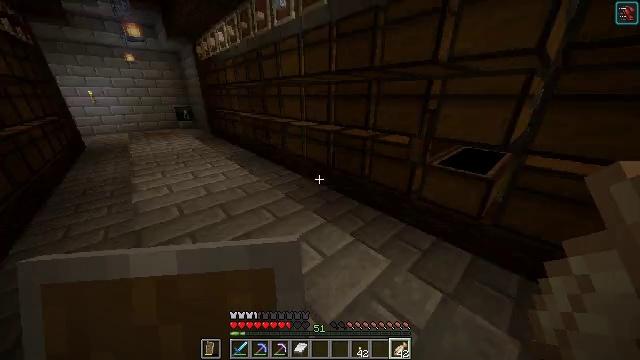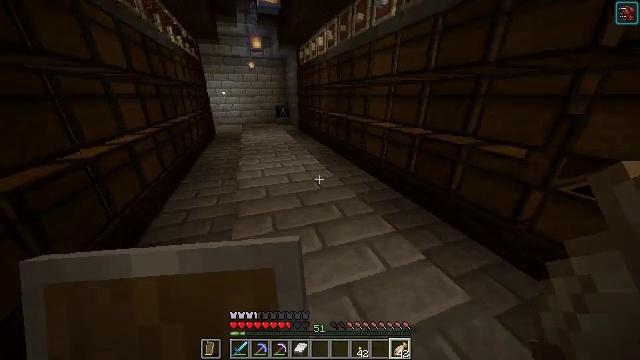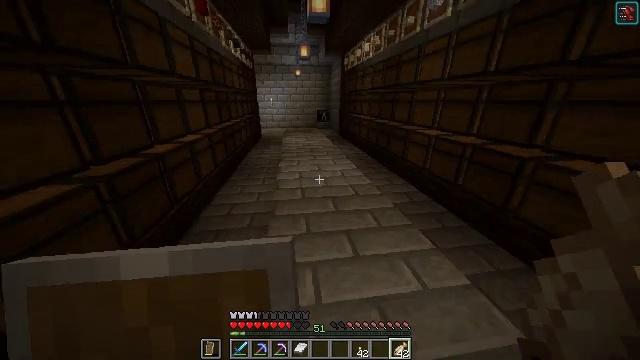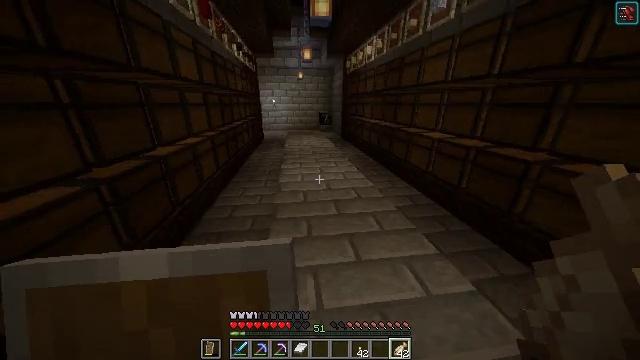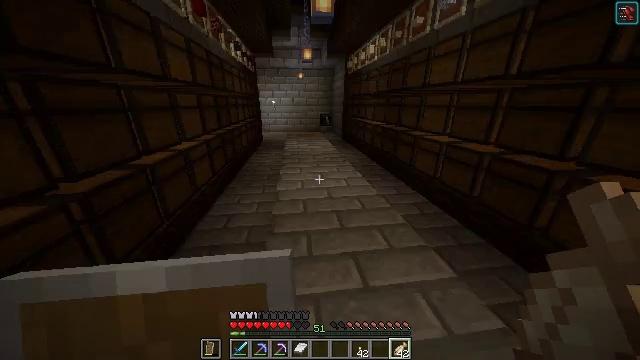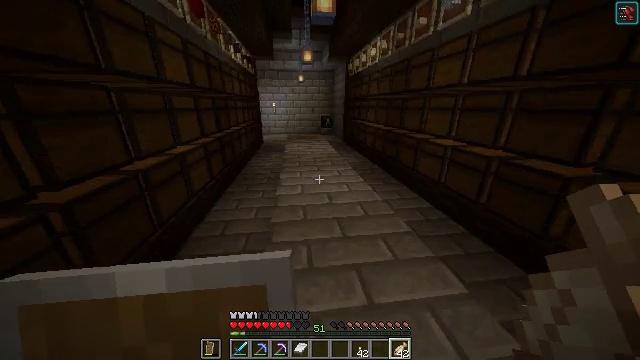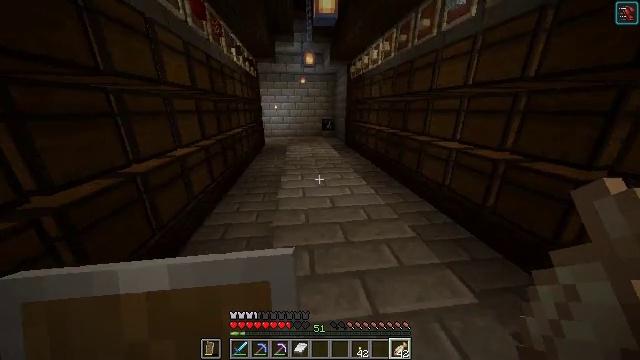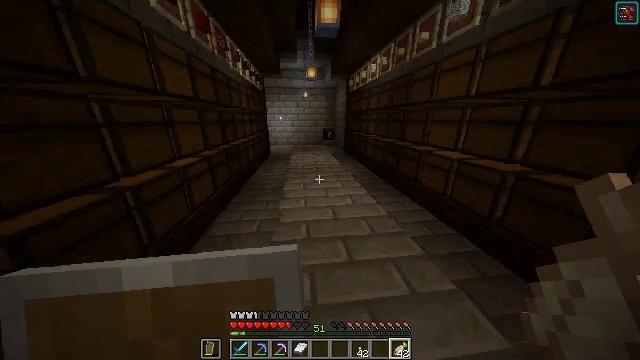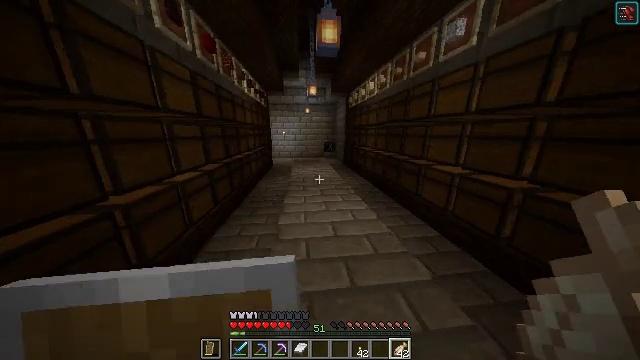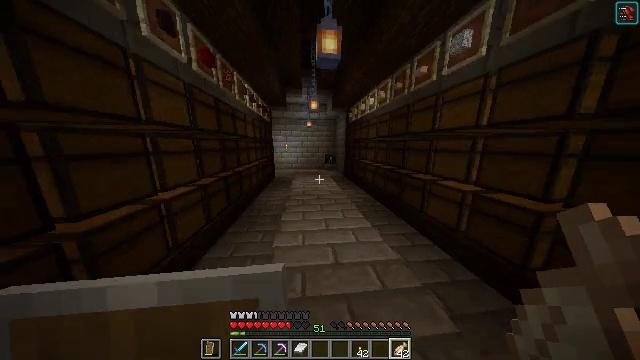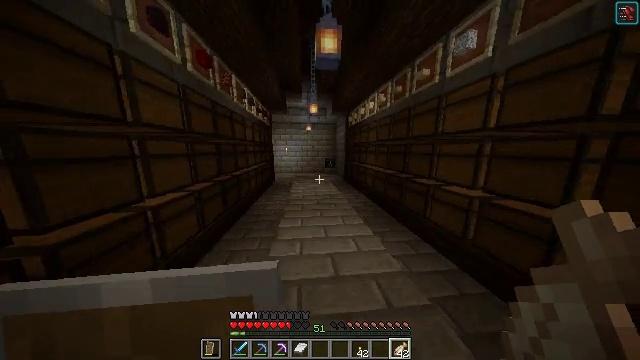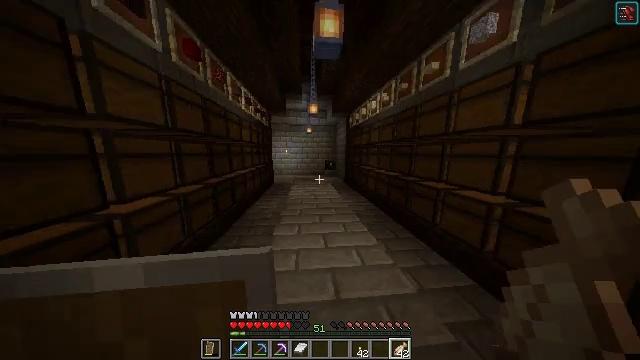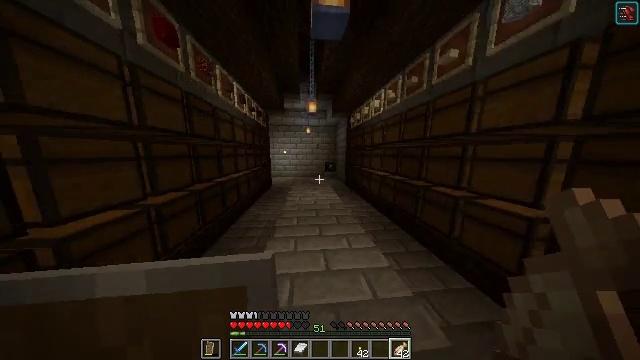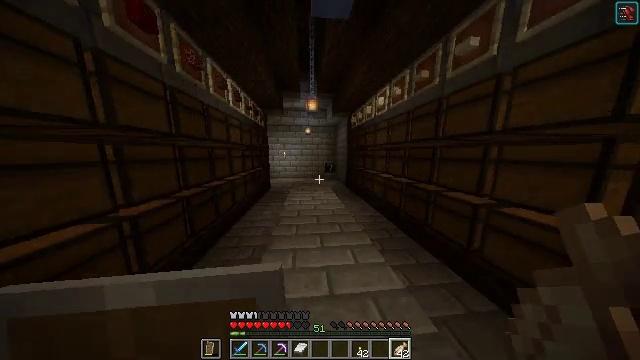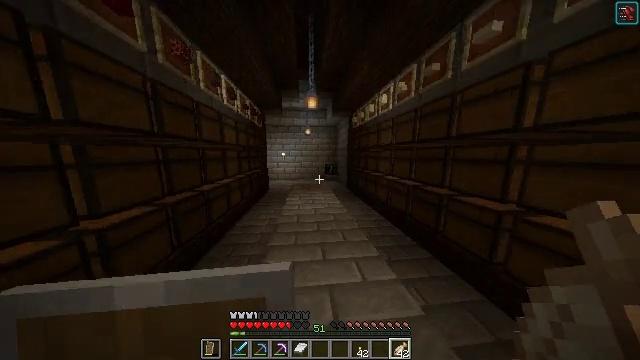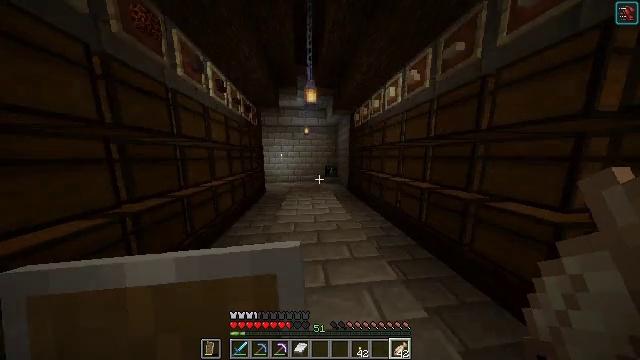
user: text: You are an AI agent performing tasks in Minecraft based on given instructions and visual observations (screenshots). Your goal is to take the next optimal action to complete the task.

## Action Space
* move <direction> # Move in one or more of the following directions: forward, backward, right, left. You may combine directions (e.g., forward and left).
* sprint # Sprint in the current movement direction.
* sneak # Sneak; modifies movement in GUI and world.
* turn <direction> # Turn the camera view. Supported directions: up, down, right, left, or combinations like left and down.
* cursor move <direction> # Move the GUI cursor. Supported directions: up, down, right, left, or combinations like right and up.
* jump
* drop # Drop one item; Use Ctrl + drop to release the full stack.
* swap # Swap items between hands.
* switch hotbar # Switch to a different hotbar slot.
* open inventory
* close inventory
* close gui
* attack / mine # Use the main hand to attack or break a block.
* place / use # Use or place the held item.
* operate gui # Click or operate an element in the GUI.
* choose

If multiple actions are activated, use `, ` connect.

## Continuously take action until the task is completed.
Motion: motion action
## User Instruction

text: Craft a block of TNT with sand and gunpowder.
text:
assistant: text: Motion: turn left
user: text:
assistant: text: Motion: turn left and up
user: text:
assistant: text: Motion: move forward
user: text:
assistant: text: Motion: move forward
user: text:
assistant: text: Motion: no_op
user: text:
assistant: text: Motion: move forward
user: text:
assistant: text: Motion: move forward, turn up
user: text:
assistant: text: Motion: move forward, turn up
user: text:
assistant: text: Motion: move forward, turn up
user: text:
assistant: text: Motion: move forward, turn up
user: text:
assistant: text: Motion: move forward
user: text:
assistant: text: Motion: move forward
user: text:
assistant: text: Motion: move forward
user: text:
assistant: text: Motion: move forward
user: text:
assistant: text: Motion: move forward
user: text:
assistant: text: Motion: move forward
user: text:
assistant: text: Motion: move forward
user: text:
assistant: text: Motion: move forward, turn right and up
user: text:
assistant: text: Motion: move forward, turn right
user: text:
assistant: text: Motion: move forward and move left, turn right
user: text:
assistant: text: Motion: move forward and move left, turn right
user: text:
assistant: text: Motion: move forward and move left, turn right
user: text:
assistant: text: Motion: move forward and move left, turn right
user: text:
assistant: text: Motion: move forward and move left, turn right
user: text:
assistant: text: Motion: move forward and move left, turn right
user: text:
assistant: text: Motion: move forward and move left, turn right
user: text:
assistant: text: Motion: move forward and move left, turn right
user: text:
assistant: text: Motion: move forward and move left, turn right
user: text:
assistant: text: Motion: move forward and move left, turn right
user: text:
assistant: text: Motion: turn right